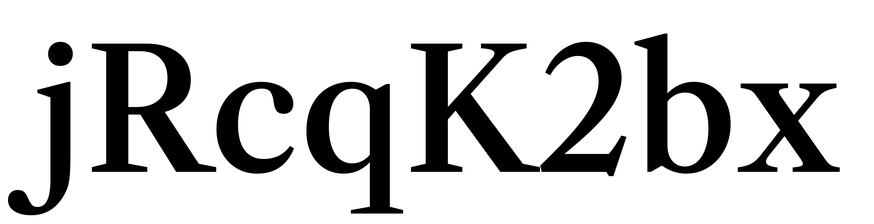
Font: LibreCaslonText_Medium